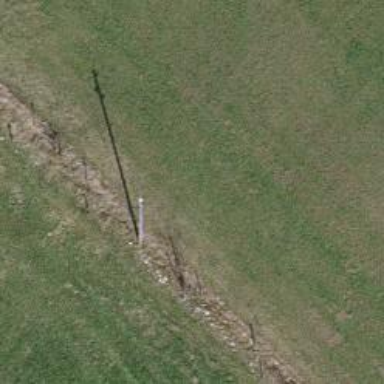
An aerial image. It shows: Three power lines with cables.